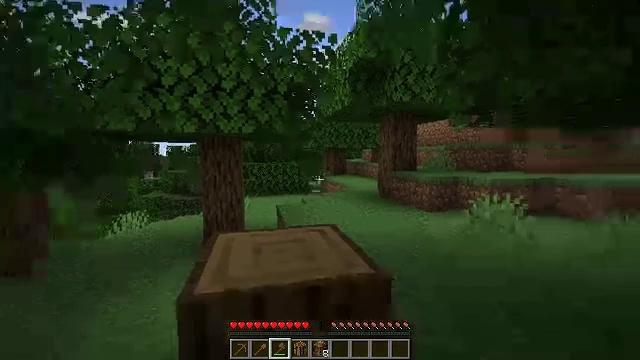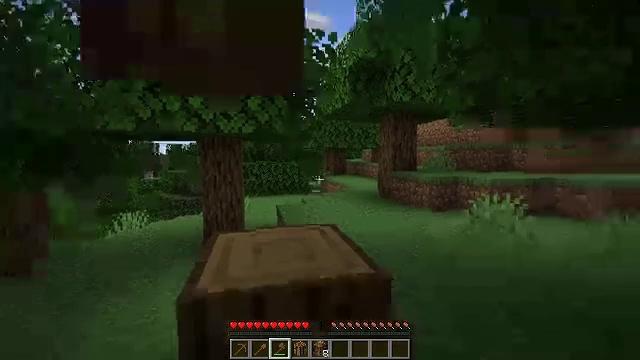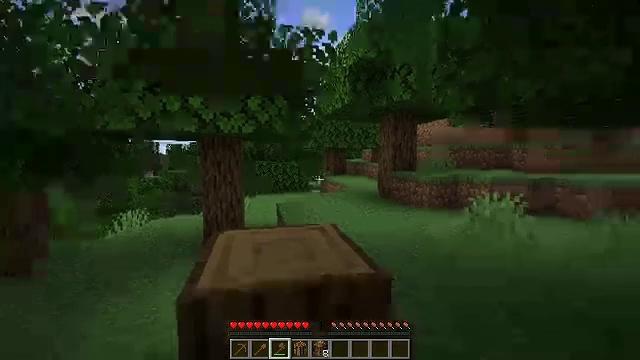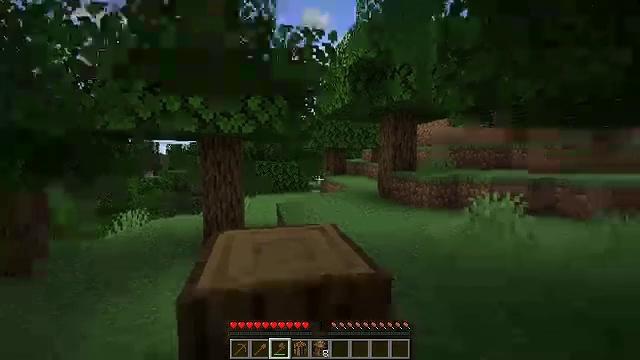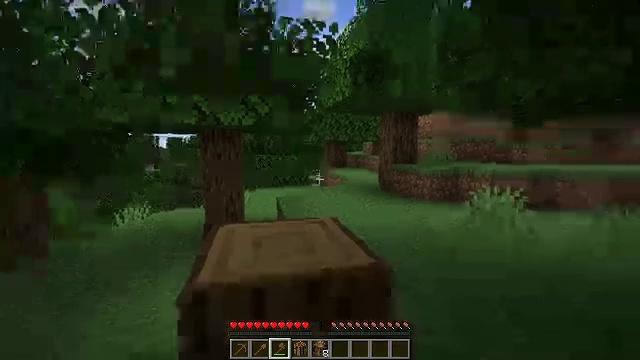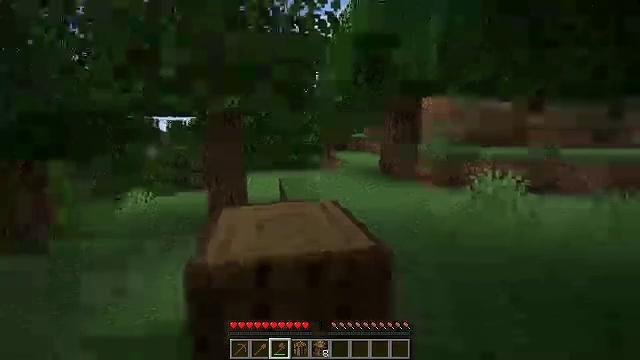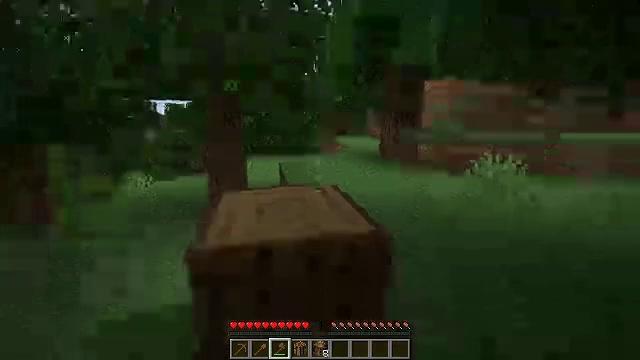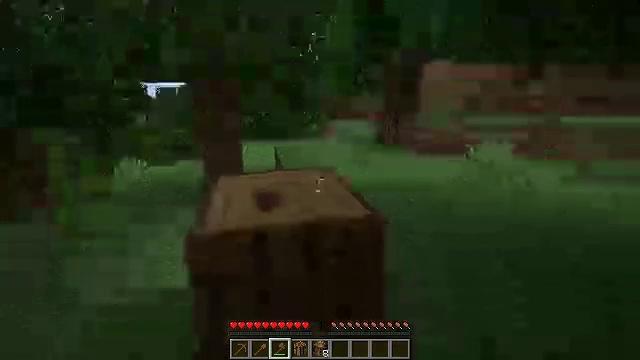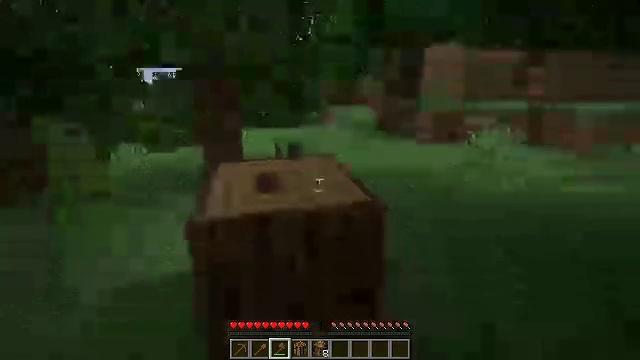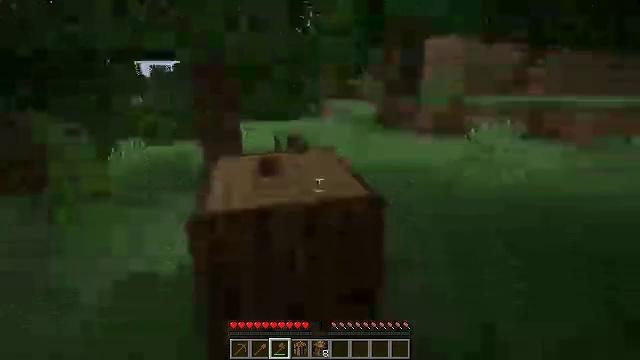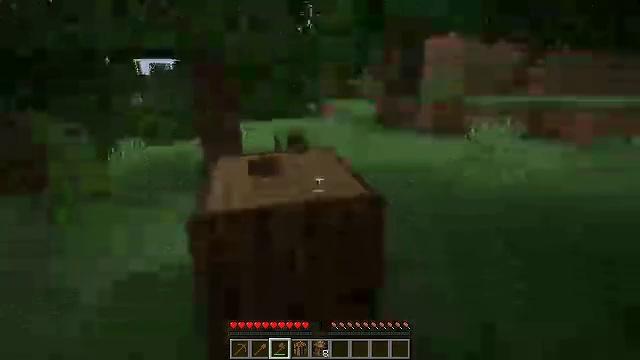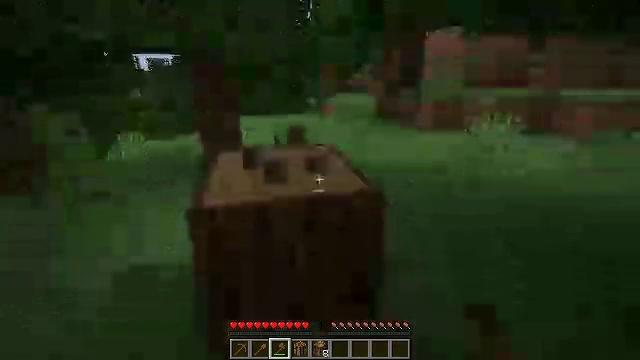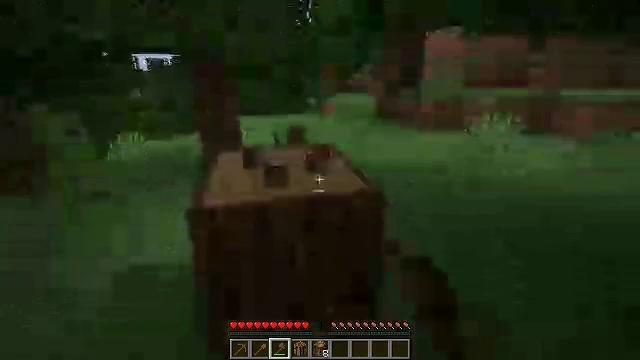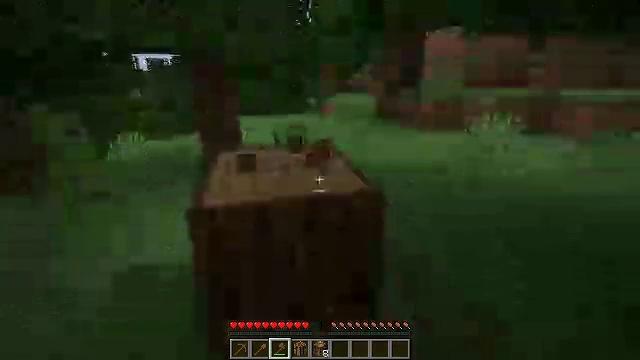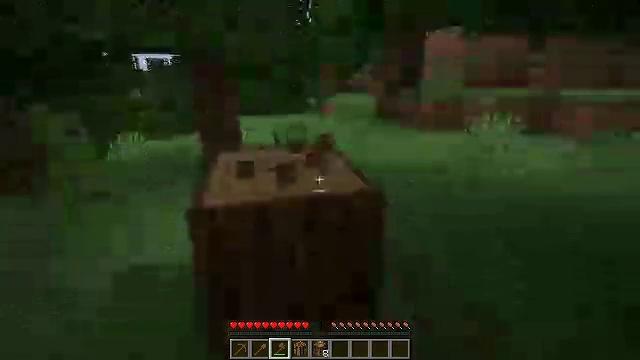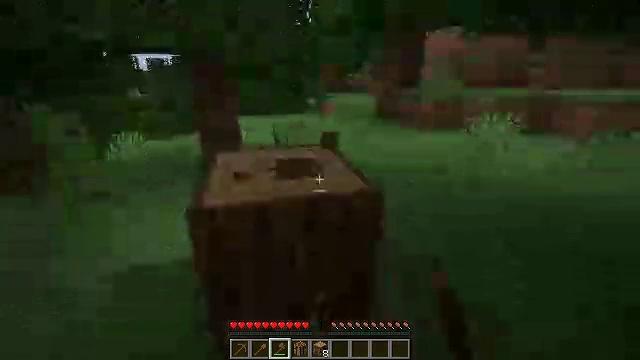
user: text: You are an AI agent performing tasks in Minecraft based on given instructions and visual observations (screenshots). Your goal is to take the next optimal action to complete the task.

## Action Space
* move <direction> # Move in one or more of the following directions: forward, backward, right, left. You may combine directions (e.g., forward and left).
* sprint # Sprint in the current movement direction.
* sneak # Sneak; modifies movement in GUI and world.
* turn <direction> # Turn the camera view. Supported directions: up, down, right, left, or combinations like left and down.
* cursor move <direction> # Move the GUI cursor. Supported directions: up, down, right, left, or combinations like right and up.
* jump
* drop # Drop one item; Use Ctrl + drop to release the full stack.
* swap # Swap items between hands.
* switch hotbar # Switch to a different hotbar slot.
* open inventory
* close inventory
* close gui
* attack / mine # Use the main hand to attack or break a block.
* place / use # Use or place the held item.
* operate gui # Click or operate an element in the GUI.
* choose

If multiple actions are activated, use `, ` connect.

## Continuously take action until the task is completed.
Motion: motion action
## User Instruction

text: Collect oak log for crafting.
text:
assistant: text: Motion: attack / mine
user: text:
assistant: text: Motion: attack / mine
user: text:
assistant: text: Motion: attack / mine
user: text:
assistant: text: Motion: turn down, attack / mine
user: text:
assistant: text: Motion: turn down, attack / mine
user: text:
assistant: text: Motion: turn down, attack / mine
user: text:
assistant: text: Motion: turn down, attack / mine
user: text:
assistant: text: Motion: turn down, attack / mine
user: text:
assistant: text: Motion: turn down, attack / mine
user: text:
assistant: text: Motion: attack / mine
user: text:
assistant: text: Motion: attack / mine
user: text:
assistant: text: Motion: attack / mine
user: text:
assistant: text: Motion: attack / mine
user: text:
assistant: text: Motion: attack / mine
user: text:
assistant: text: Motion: attack / mine
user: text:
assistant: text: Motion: attack / mine
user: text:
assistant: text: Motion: attack / mine
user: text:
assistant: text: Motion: attack / mine
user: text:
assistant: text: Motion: attack / mine
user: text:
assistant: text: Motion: attack / mine
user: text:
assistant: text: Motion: attack / mine
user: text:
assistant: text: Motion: attack / mine
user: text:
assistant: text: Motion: attack / mine
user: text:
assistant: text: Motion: attack / mine
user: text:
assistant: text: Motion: attack / mine
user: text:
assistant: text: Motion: attack / mine
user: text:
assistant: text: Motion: attack / mine
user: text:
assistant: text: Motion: attack / mine
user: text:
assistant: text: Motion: attack / mine
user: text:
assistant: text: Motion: attack / mine